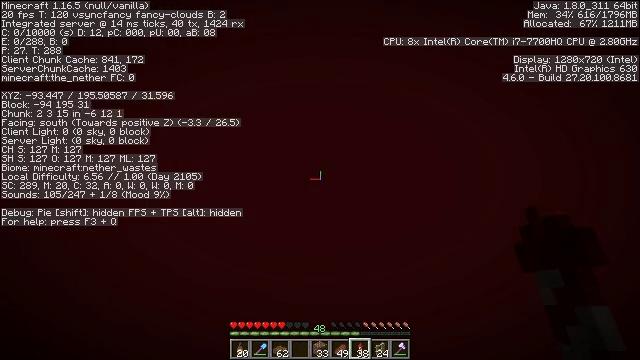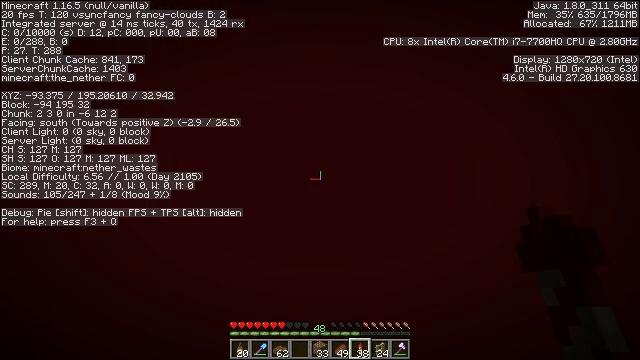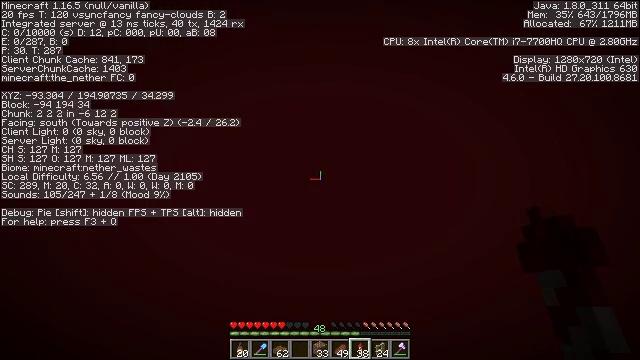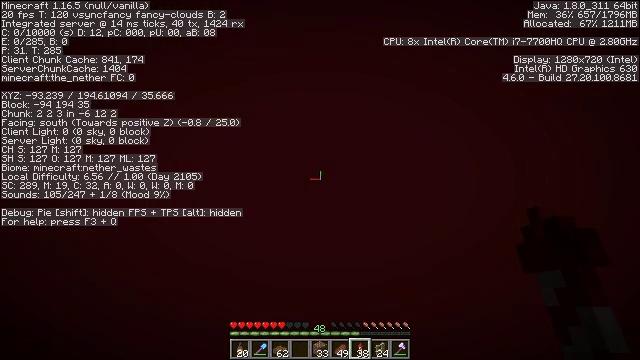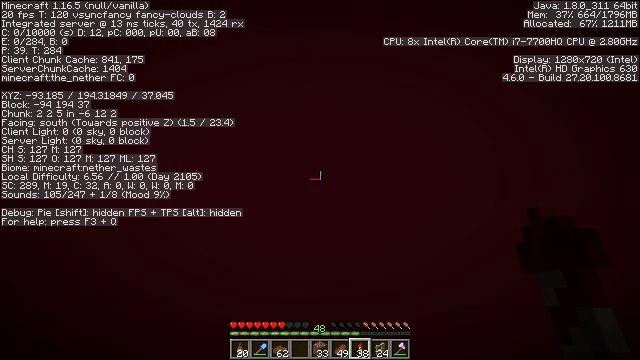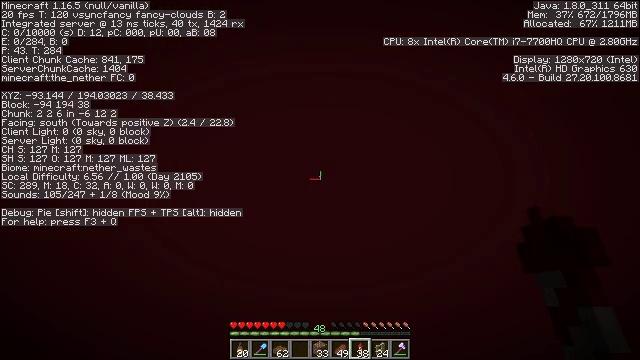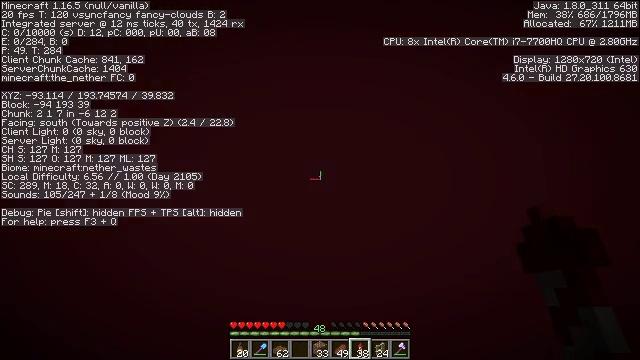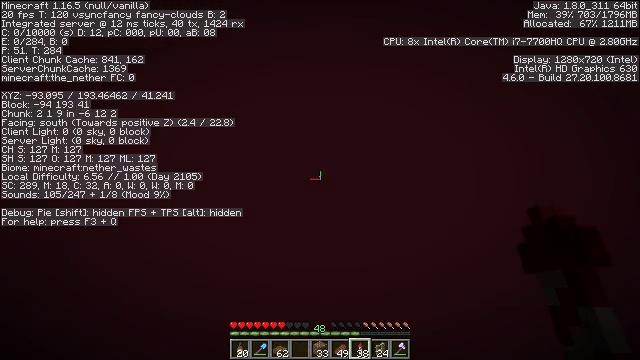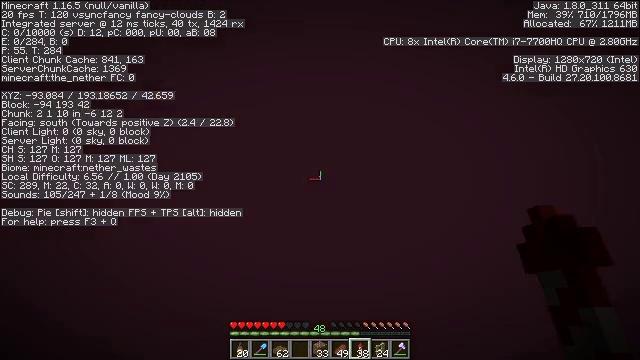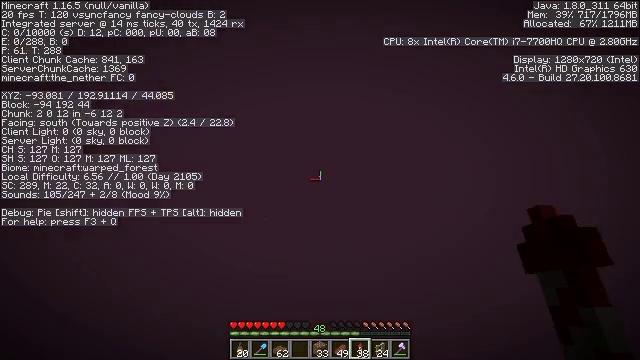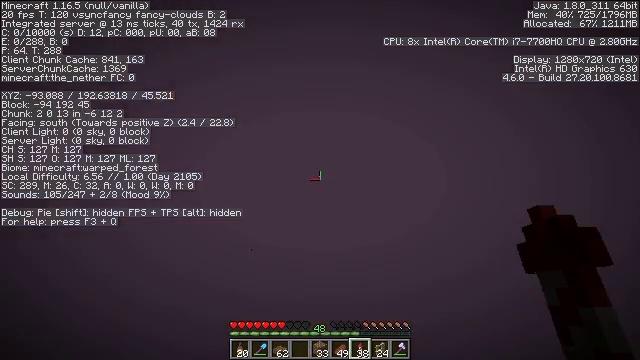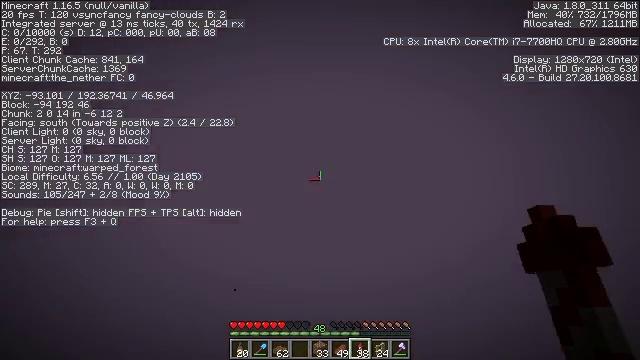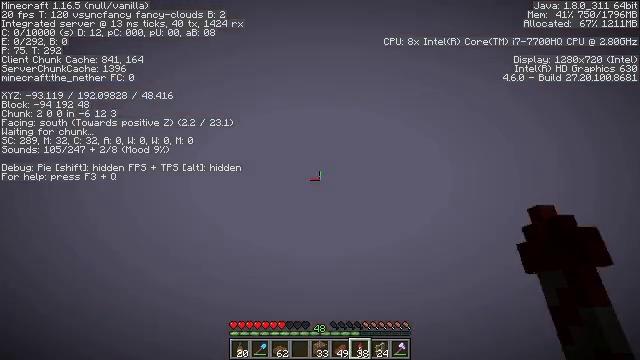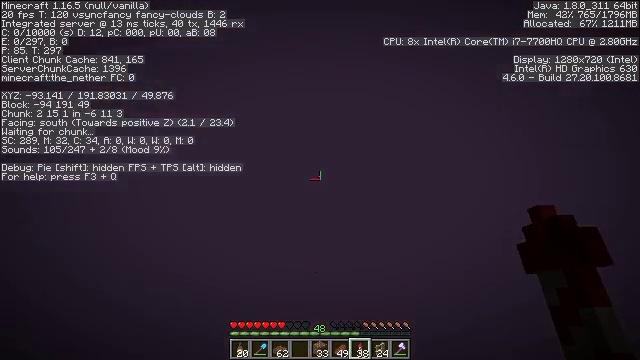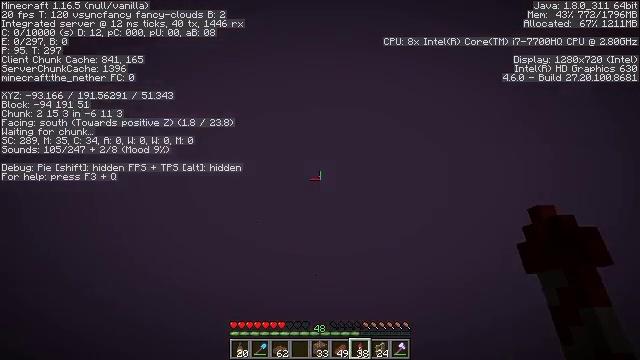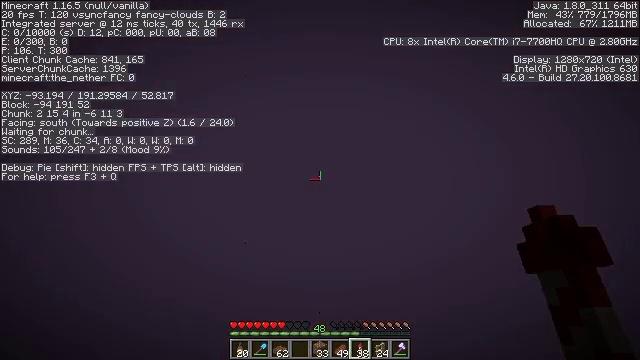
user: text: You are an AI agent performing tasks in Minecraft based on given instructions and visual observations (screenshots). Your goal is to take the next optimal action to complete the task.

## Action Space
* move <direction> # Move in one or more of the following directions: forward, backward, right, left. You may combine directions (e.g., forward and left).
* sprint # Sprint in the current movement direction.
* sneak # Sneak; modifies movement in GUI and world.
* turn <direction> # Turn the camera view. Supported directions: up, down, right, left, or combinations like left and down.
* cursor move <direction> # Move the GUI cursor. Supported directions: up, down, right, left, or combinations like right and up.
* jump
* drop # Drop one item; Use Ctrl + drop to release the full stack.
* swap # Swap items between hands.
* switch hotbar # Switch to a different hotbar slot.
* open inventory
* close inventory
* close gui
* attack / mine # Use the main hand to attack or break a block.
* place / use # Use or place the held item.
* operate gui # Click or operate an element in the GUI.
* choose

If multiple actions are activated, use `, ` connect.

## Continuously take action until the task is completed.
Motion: motion action
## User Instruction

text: Attack the spruce slab to remove it.
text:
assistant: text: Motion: no_op
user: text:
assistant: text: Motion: no_op
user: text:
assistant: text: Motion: turn right and up
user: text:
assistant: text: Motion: turn right and up
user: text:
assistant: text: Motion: no_op
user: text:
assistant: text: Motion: no_op
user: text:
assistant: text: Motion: no_op
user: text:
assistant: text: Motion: no_op
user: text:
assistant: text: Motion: no_op
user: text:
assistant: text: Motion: no_op
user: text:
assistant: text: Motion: no_op
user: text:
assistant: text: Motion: no_op
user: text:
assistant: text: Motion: no_op
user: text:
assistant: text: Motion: no_op
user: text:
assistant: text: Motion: no_op
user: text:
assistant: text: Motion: no_op
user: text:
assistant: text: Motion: no_op
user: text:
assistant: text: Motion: no_op
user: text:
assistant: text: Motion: no_op
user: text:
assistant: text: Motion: no_op
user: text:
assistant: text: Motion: no_op
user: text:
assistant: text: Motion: no_op
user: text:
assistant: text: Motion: no_op
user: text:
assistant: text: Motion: no_op
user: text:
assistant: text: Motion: no_op
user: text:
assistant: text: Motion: no_op
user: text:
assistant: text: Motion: no_op
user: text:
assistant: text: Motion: no_op
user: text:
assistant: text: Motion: no_op
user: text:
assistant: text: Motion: no_op